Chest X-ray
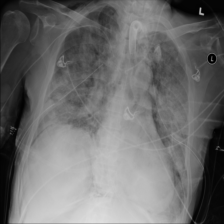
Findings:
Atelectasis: negative
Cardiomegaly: negative
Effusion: negative
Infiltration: negative
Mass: negative
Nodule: negative
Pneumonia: negative
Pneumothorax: positive
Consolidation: positive
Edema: negative
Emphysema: positive
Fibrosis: negative
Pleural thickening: negative
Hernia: negative